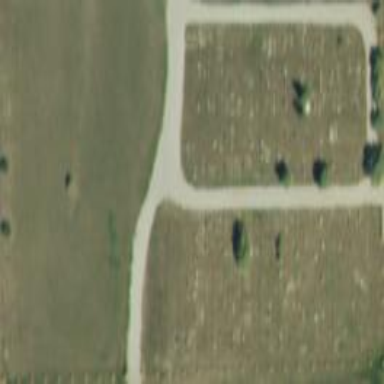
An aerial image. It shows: Cemetery.